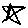
Label: star